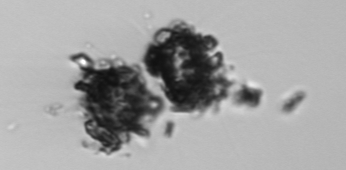
Label: Thalassiosira_TAG_external_detritus